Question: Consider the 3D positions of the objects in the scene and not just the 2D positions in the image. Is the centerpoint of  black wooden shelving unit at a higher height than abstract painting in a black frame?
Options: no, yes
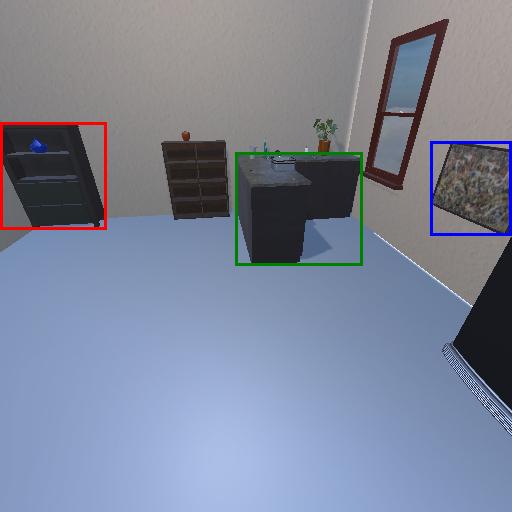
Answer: no